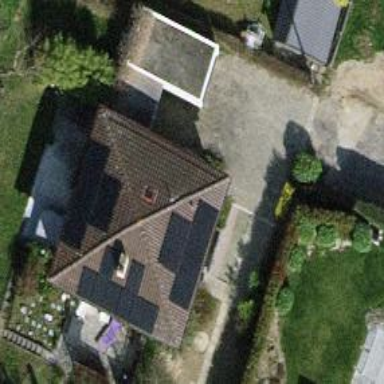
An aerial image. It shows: Simple house.